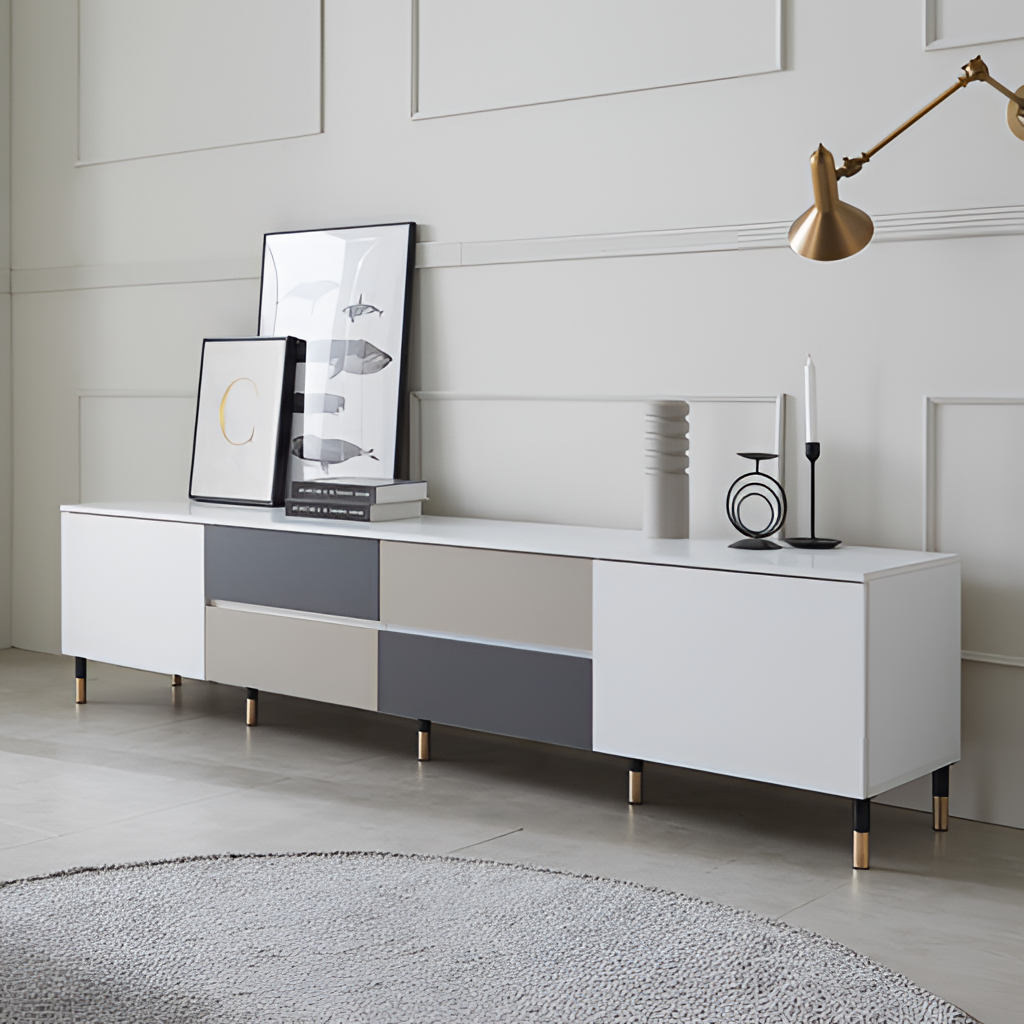
white wood console table, living room, modern, tile flooring, with large square pattern, white paint wallpaper, with solid pattern